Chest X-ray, PA view. Patient: 60 years old, sex M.
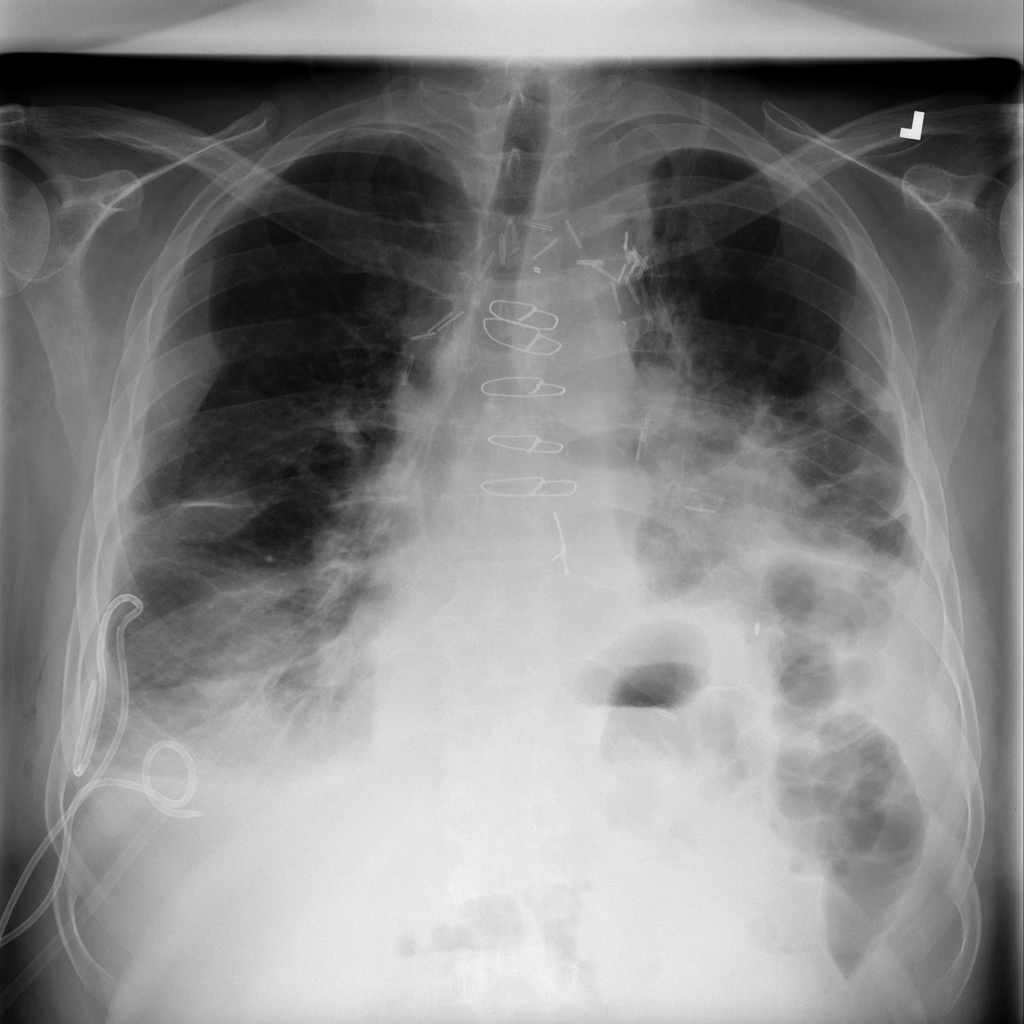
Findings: Effusion